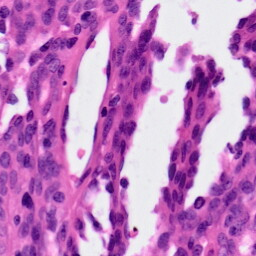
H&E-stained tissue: Ovarian